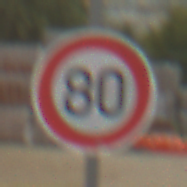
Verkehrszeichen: Geschwindigkeit80
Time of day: MorningAfternoon
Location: Outdoor (Suburban)
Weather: PartlyCloudy
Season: NotSpecified
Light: Natural